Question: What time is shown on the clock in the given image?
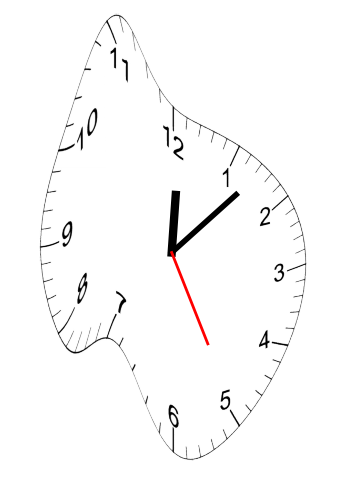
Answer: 12:07:25